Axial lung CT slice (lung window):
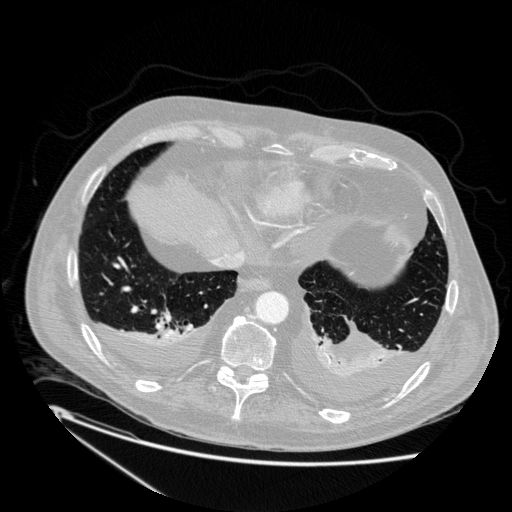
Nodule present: no